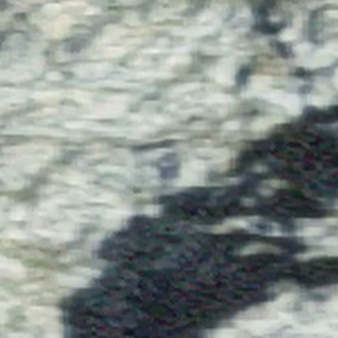
Label: other